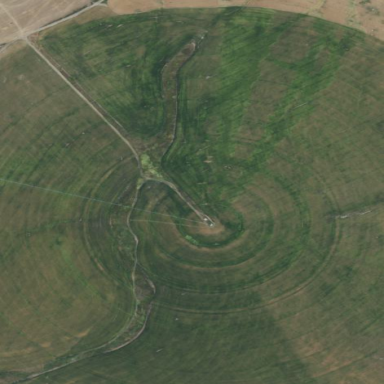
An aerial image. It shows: Farmland with pivot irrigation system.